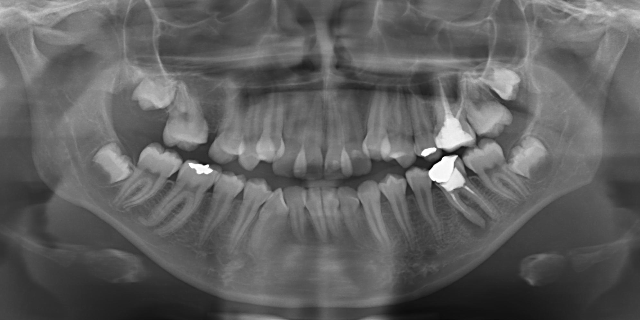
adult